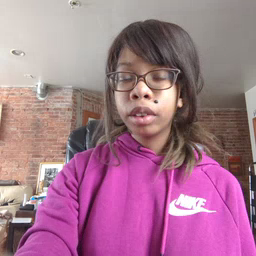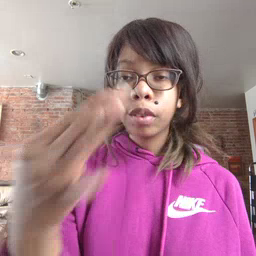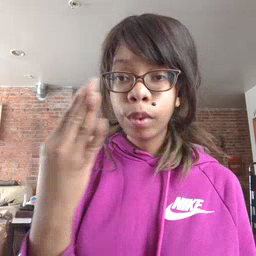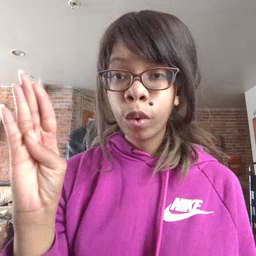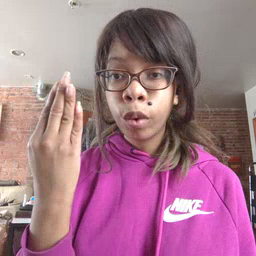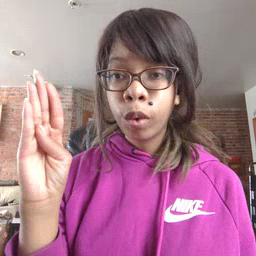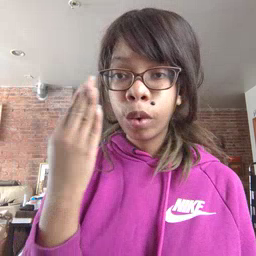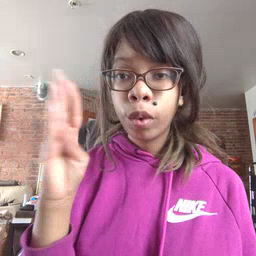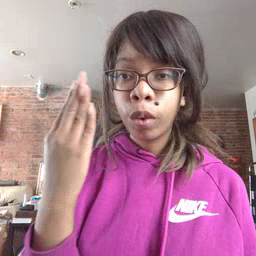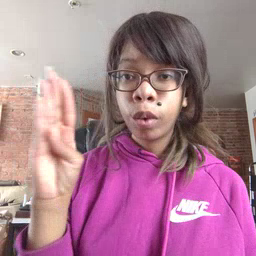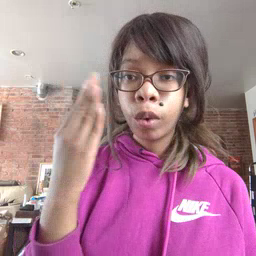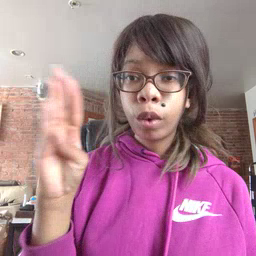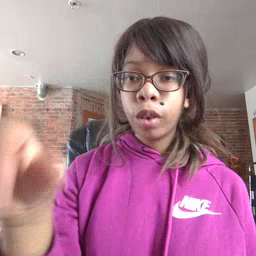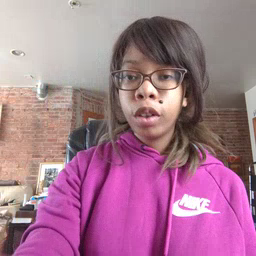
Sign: blue